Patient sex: M
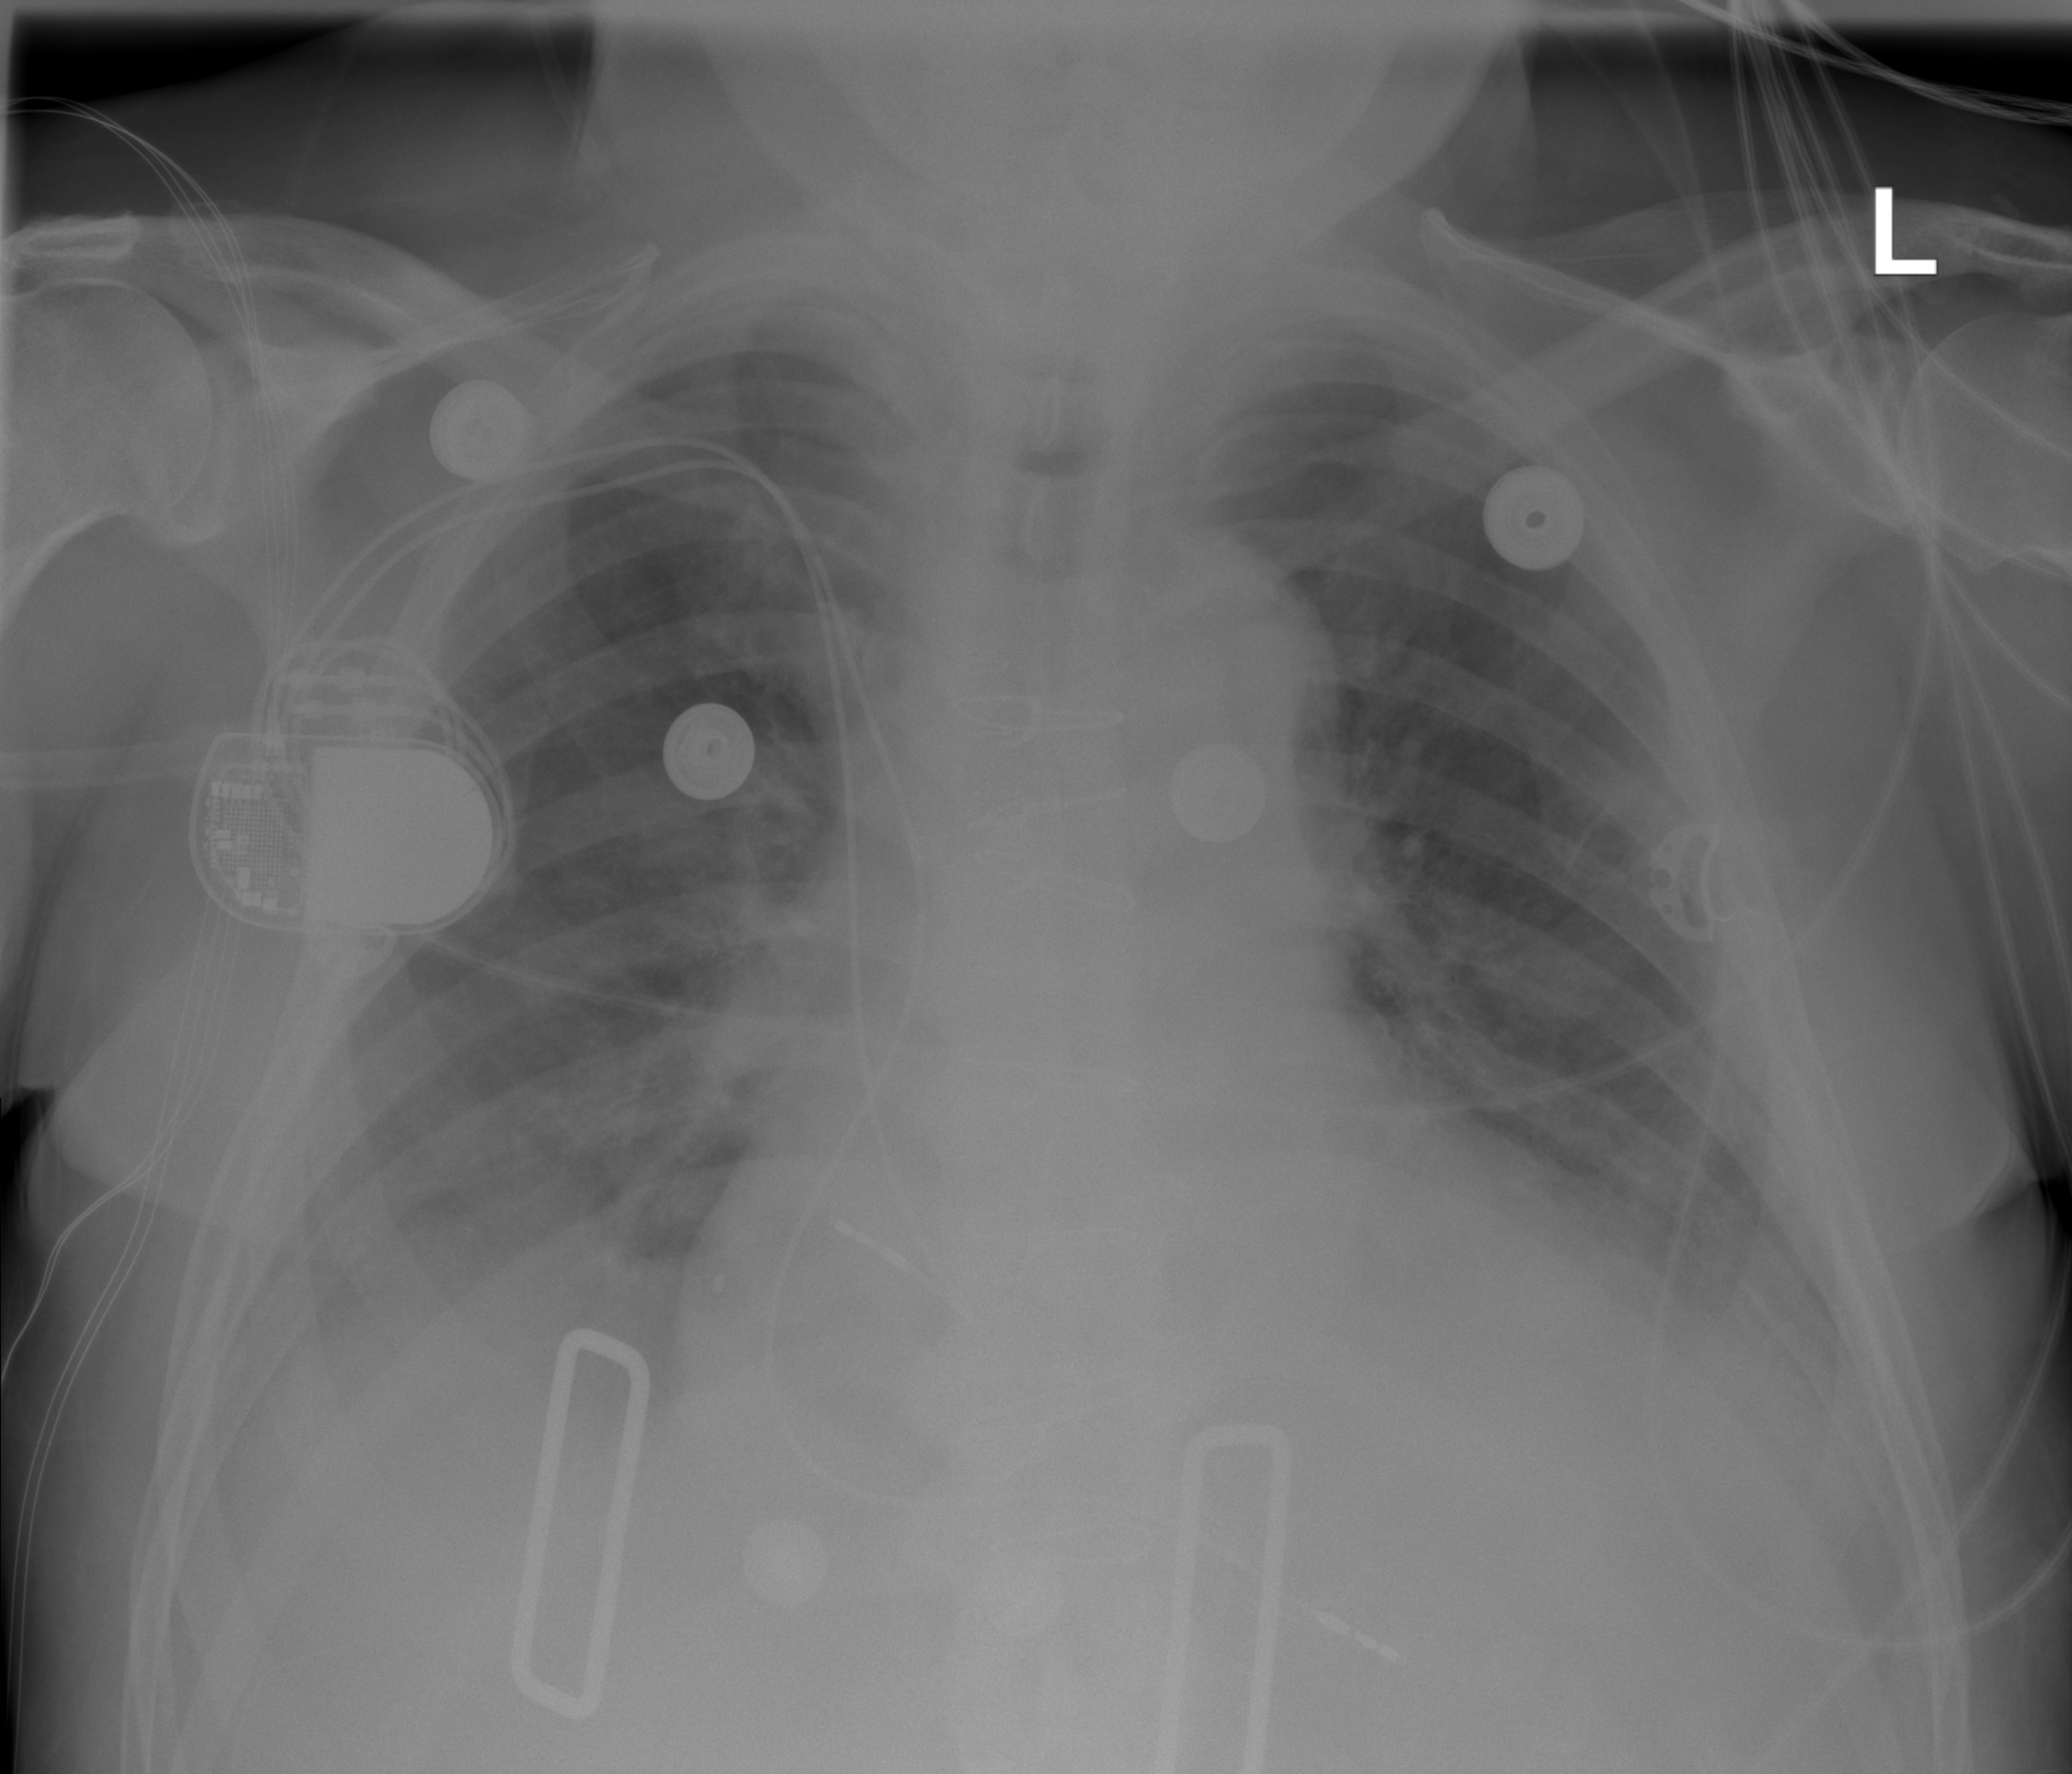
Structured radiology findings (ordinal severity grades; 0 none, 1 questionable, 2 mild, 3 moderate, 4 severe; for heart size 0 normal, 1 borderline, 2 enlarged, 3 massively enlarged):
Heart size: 2
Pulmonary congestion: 2
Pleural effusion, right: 2
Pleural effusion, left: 2
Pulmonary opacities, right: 0
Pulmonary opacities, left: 0
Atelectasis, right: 2
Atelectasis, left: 2